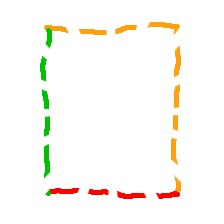
Shape: rectangle